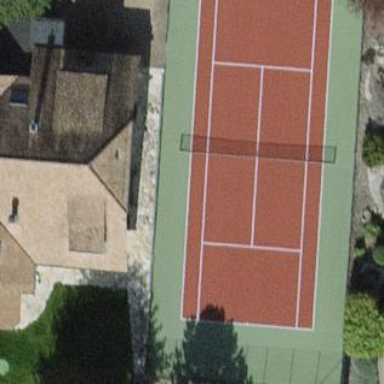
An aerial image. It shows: Tennis court on the leisure land pitch.